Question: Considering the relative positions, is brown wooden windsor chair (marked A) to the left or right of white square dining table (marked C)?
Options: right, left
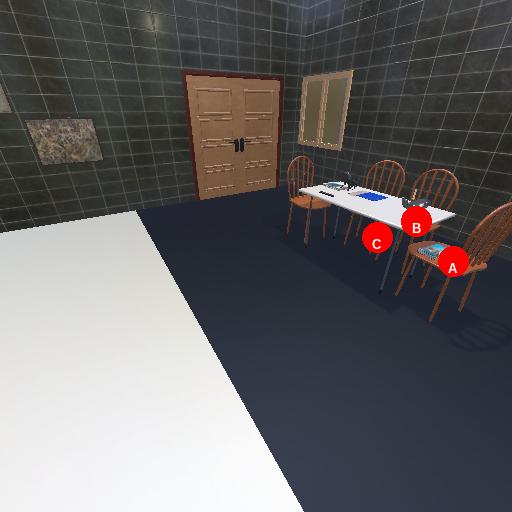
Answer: right